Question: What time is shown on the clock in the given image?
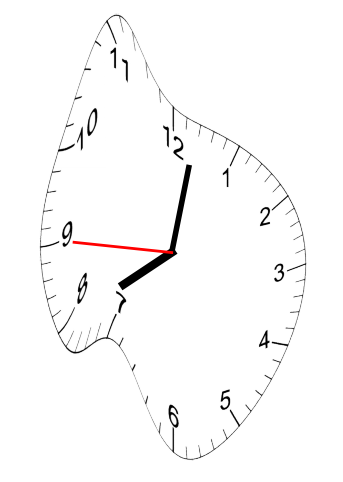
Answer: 08:01:45